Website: walmart
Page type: payment
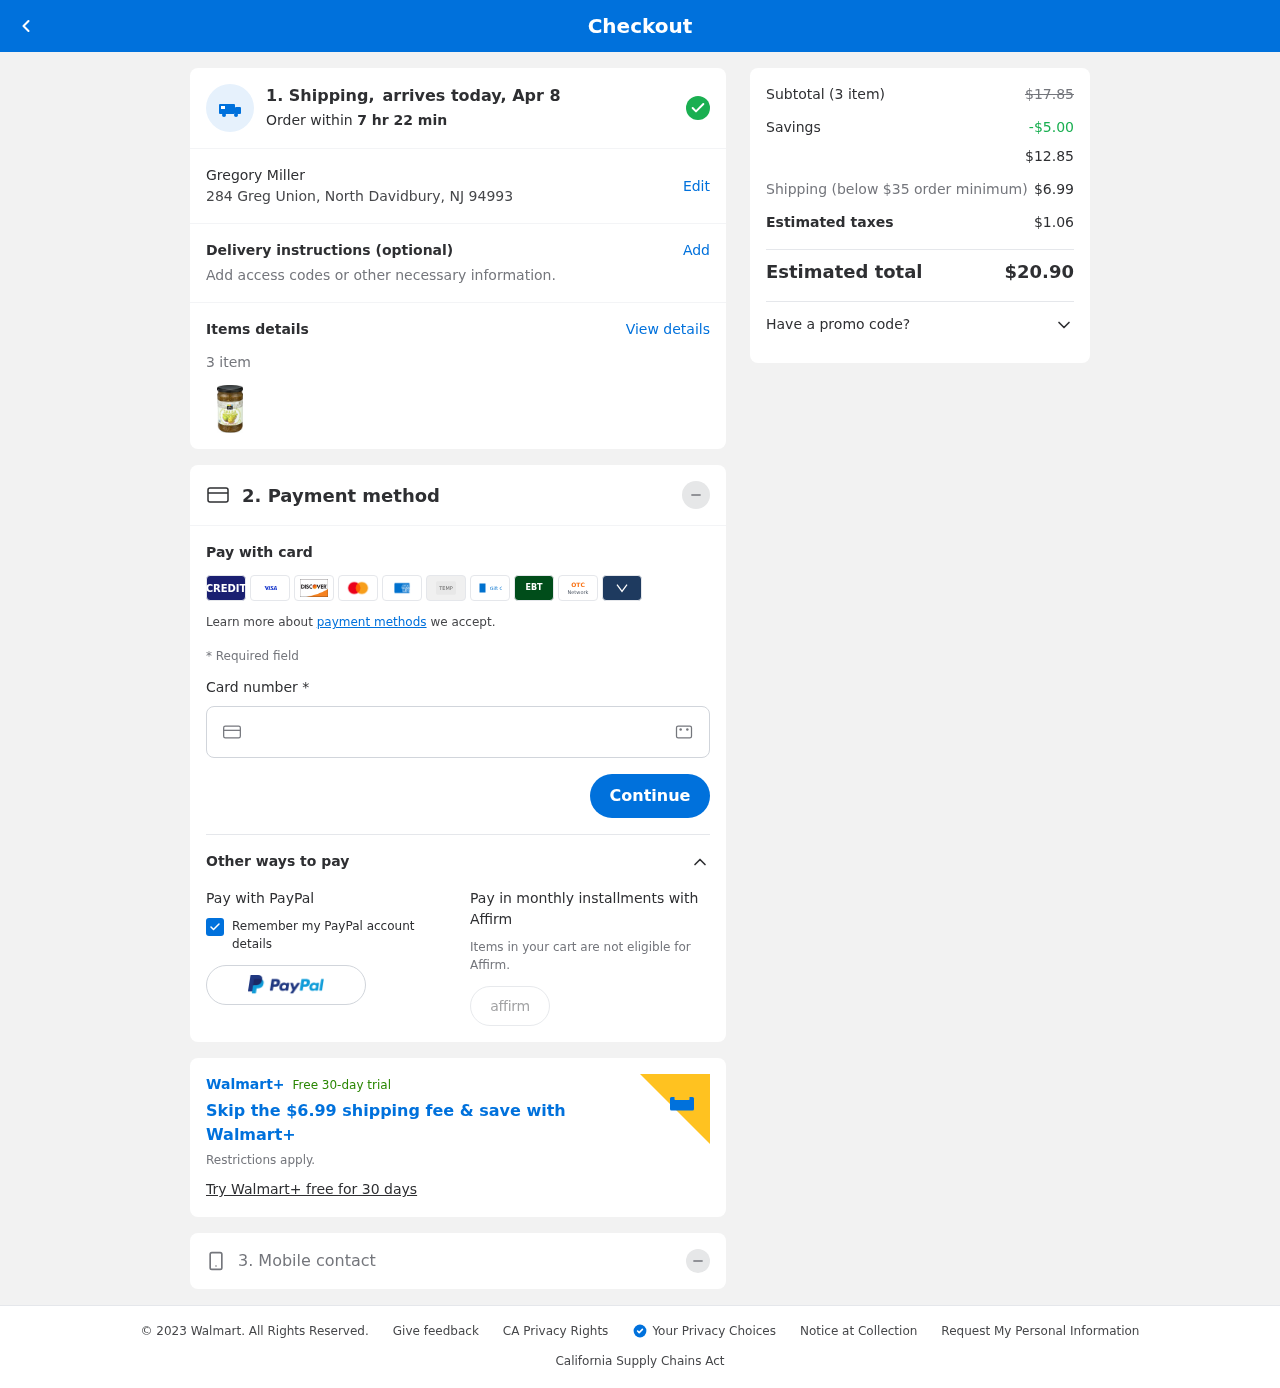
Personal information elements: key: PII_FULLNAME
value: Gregory Miller
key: PII_STREET
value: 284 Greg Union
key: PII_CITY_STATE_ZIP
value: North Davidbury, NJ 94993
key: PII_CARD_NUMBER
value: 6011 3249 8038 3655
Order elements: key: ORDER_DELIVERY_DATE
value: Apr 8
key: ORDER_NUM_ITEMS
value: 3
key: ORDER_SUBTOTAL_BEFORE_SAVINGS
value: $17.85
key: ORDER_SAVINGS
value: -$5.00
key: ORDER_SUBTOTAL
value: $12.85
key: ORDER_SHIPPING_COST
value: $6.99
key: ORDER_TAX
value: $1.06
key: ORDER_TOTAL
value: $20.90